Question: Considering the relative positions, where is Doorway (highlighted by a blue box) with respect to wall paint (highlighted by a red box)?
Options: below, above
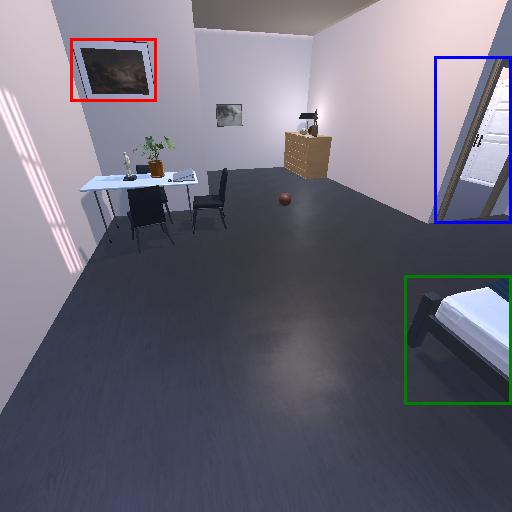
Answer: below